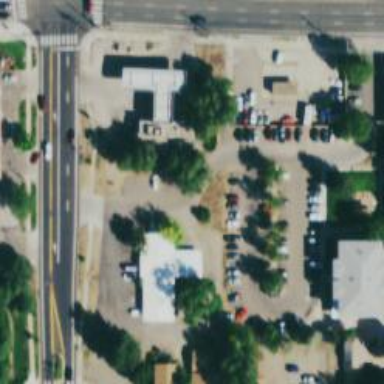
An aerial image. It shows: Convenience shop.